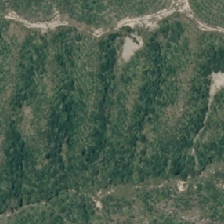
Land cover: broadleaved_indigenous_hardwood